Field crop: tomato
Growth stage: 2
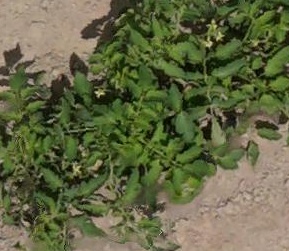
Species: tomato